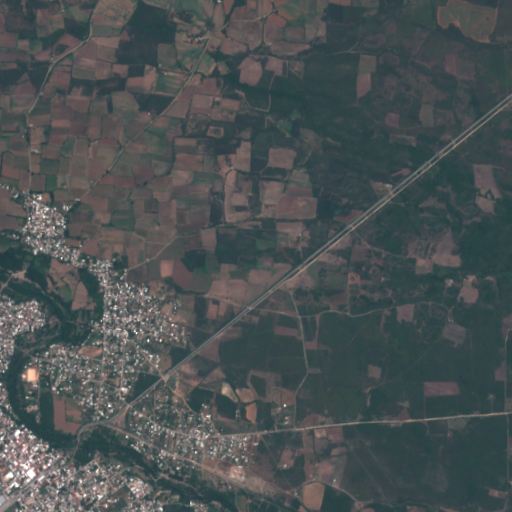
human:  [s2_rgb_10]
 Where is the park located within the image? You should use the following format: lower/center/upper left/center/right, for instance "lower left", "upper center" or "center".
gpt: The park is located in the lower left of the image.
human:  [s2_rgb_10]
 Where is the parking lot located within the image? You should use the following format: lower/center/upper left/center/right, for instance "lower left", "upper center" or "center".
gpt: The parking lot is located in the lower left of the image.
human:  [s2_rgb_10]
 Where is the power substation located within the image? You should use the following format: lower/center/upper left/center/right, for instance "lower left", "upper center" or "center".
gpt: The power substation is located in the lower left of the image.
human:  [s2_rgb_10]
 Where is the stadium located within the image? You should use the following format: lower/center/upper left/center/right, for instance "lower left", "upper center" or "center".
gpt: The stadium is located in the center left of the image.
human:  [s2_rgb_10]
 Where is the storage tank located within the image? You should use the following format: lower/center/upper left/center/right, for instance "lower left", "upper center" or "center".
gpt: The storage tank is located in the lower left of the image.
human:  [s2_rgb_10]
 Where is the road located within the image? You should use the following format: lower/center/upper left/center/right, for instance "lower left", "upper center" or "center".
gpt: There is no road in the image.